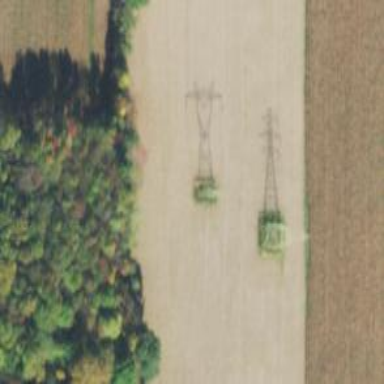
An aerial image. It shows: Lattice structure tower used for power transmission.